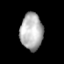
Tissue: prostate
Cell type: Epithelial cells
Senescence score: 0.349
Nuclear area (px): 811
Mean DAPI intensity: 177.884